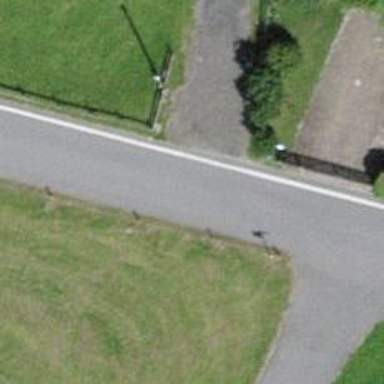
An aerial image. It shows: Well-maintained track road with grade 1 tracktype.